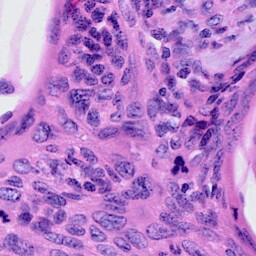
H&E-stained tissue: Cervix